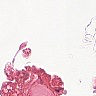
Metastatic tissue present: no